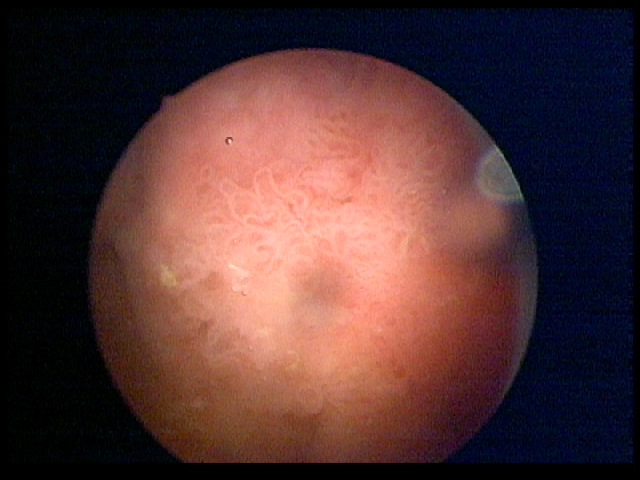
Modality: WLC
Class: Malignant
Subclass: HighGradePapillary
Lesion: L1
Stage: T2
Morphology: Papillary
Bladder cancer association: Yes